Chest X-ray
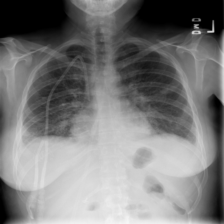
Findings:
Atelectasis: negative
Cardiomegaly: negative
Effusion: negative
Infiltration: negative
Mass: negative
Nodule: negative
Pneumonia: negative
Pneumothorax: negative
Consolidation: negative
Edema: positive
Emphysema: negative
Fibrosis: negative
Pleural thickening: negative
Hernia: negative